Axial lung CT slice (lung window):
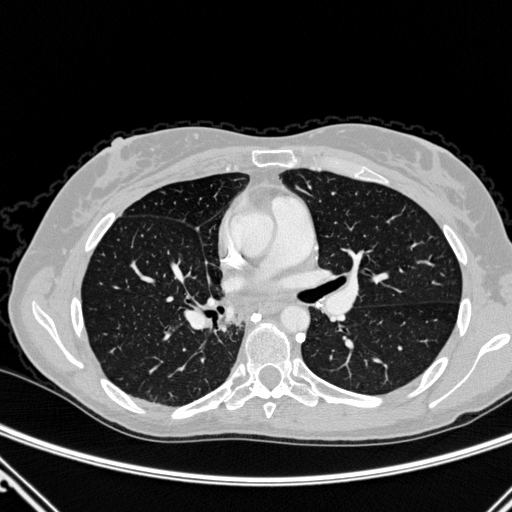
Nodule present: no